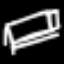
Label: bed